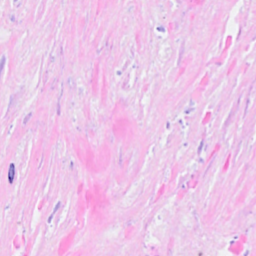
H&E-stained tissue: Breast